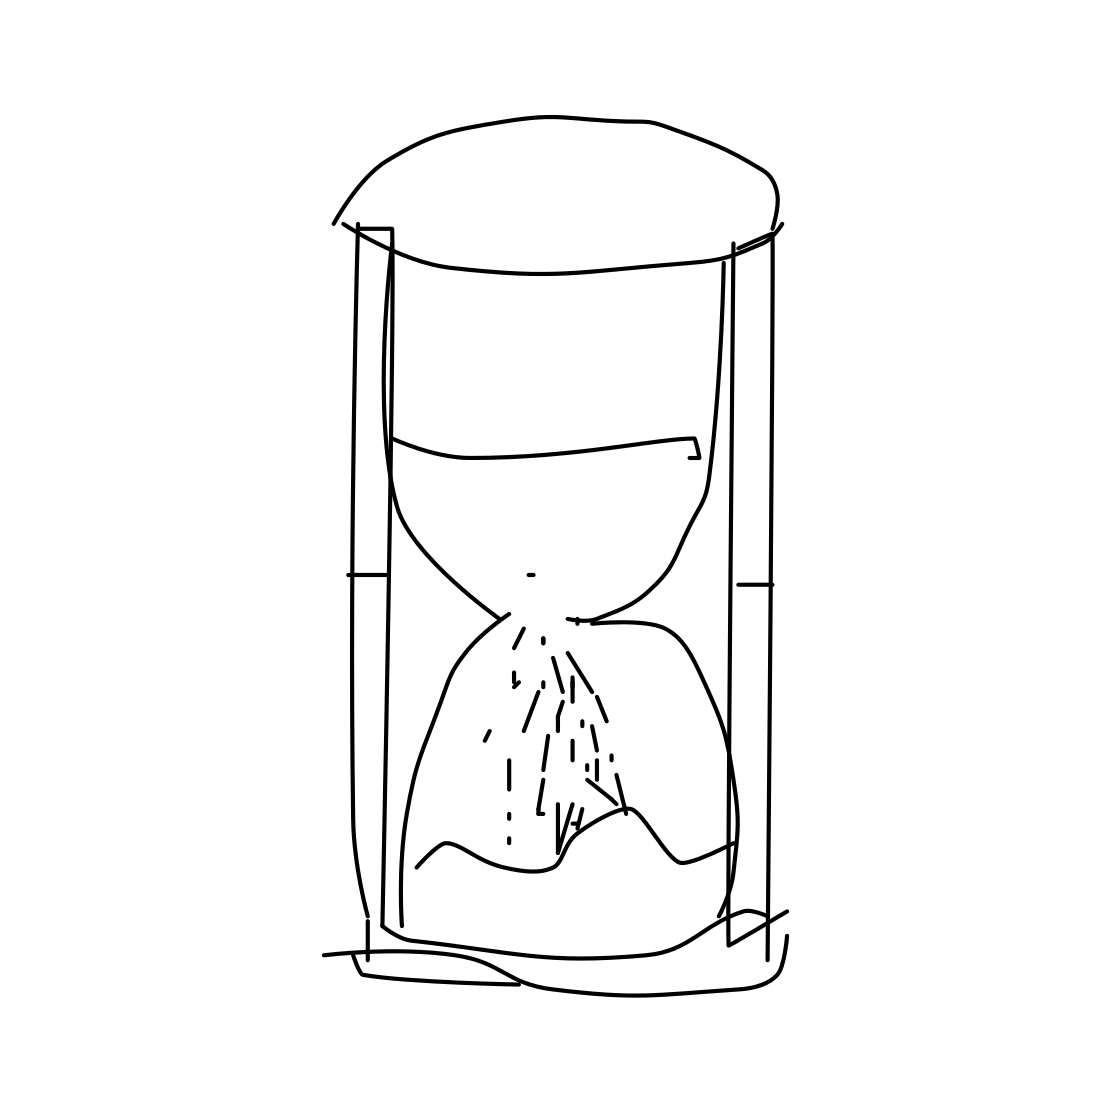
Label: hourglass